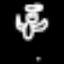
Label: angel